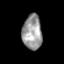
Tissue: prostate
Cell type: Myeloid cells
Senescence score: 0.7452
Nuclear area (px): 666
Mean DAPI intensity: 155.514